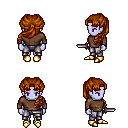
a pixel art fantasy rpg character, female body template, dark elf, purple skin, brown long-sleeve shirt, metal pants, brunette princess hairstyle, gold boots, dagger, four views (front, back, left, right), 2x2 character sprite sheet, small pixel art, hard edges, no anti-aliasing